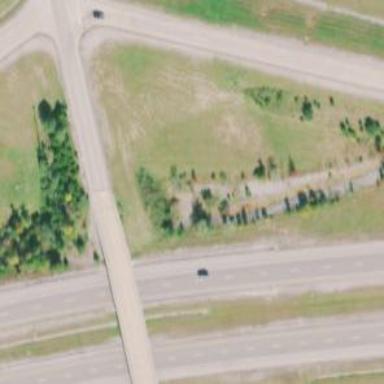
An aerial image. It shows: Culvert tunnel.